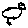
Label: bird